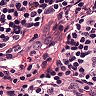
Metastatic tissue present: no